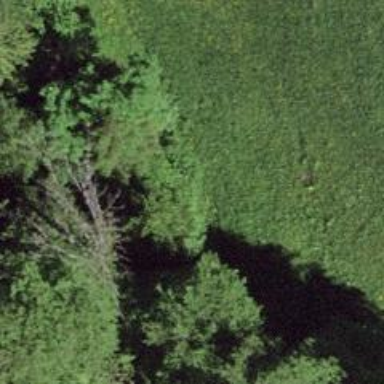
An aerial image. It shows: Grassy path.